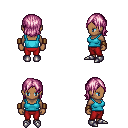
a pixel art fantasy rpg character, female body template, human, dark skin, teal pirate shirt, red pants, pink long bangs hairstyle, leather bracers, metal boots, four views (front, back, left, right), 2x2 character sprite sheet, small pixel art, hard edges, no anti-aliasing